Question: I have a button and when I click that a popover view appears. The arrow mark appears in the top centre of the screen as seen in the image.

'''
@IBAction func notifyBtnTapped(sender: AnyObject) {
var vieww: notificationViewController = self.storyboard?.instantiateViewControllerWithIdentifier("popover") as! notificationViewController
vieww.modalPresentationStyle = .Popover
vieww.preferredContentSize = CGSizeMake(320, 602)
var vvv = vieww.popoverPresentationController
vvv?.delegate = self
vvv?.sourceView = self.view
vvv?.sourceRect = CGRect(x: 700, y: -510, width: 320, height: 602)
vvv?.permittedArrowDirections = [.Up]
presentViewController(vieww, animated: true, completion: nil)
}
'''
But how to place the arrow mark in the TOP RIGHT of the popover view ? Thanks in Advance.
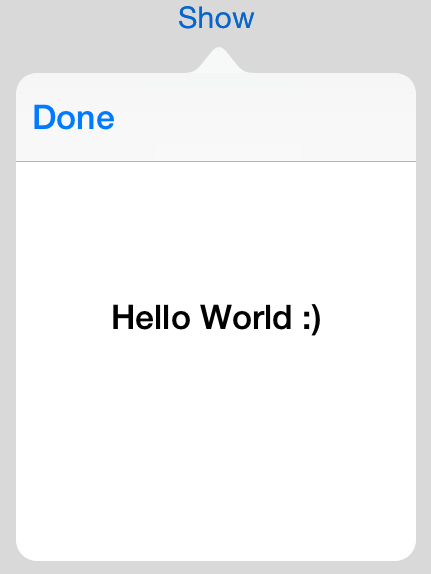
Answer: This is not built into UIKit, only the directions defined in the 'UIPopoverArrowDirection' enum are supported.
If you define your own view (and popover controller) subclasses, you may be able to define such behavior by explicitly drawing a triangle where you want.